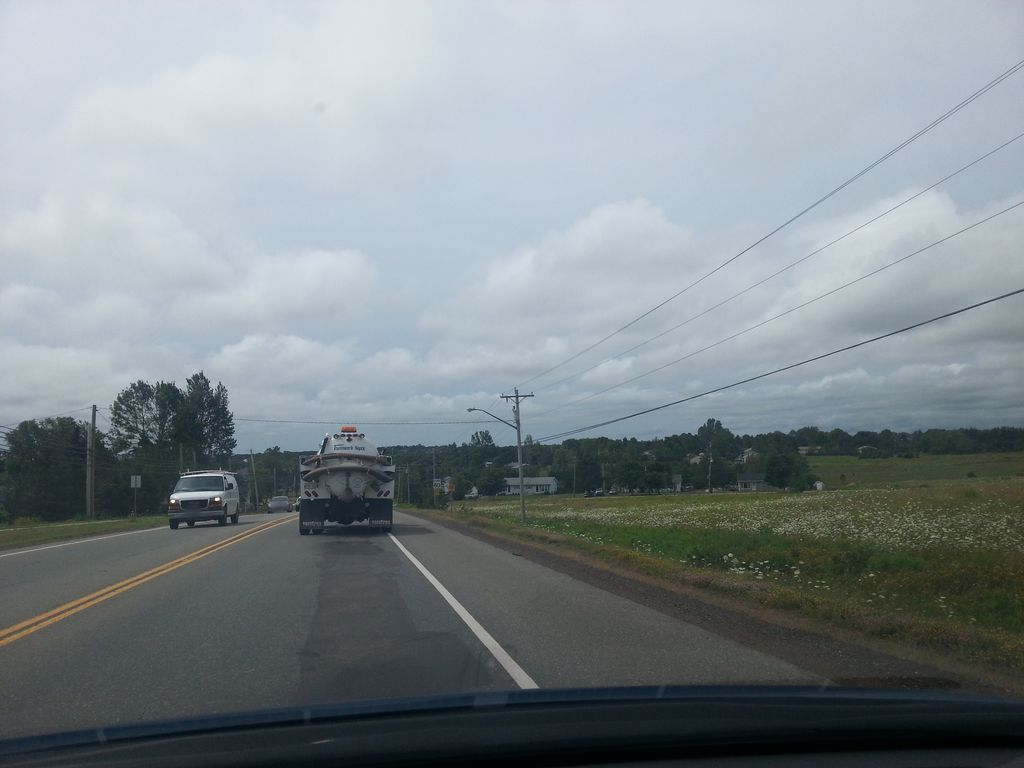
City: charlottetown